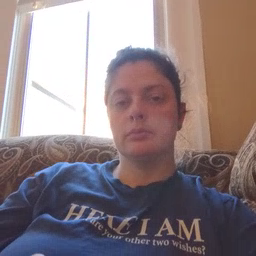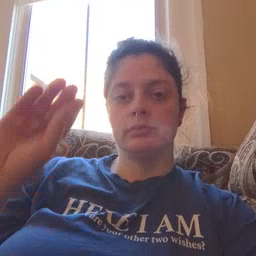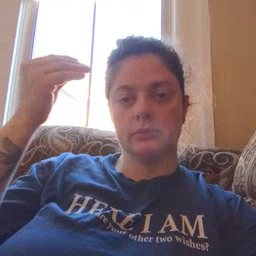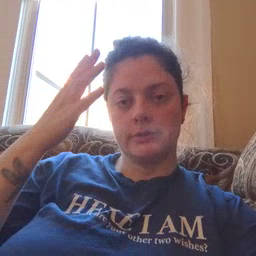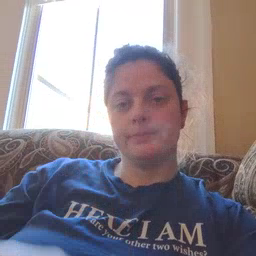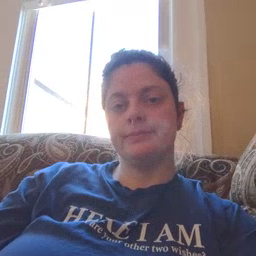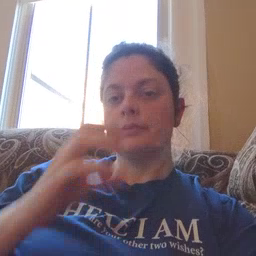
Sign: sun